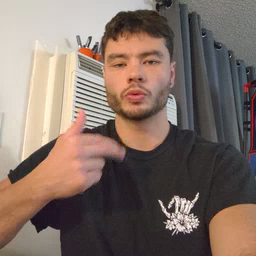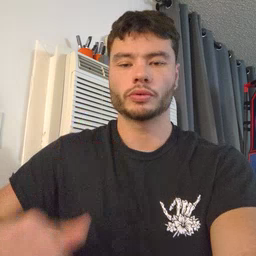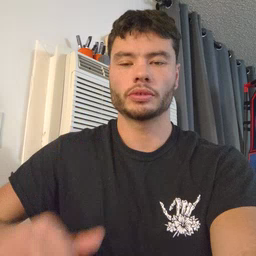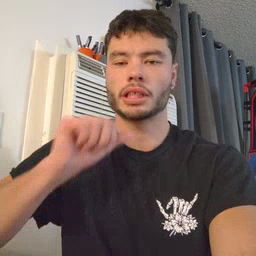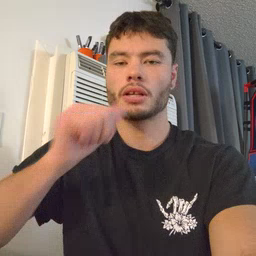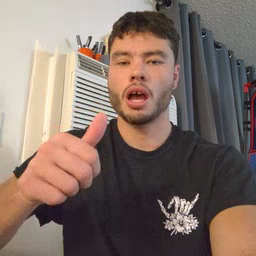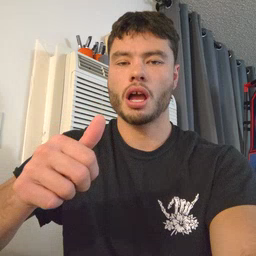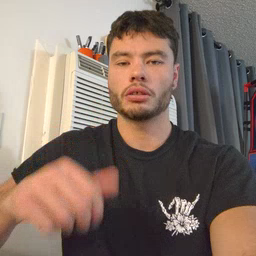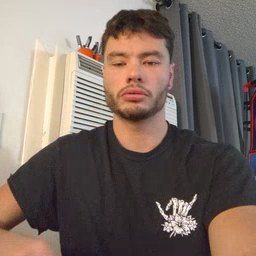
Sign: not